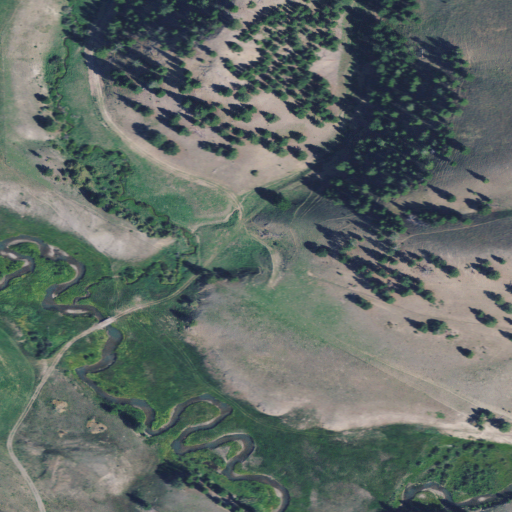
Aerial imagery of valley in Montana named Orcutt Gulch containing grassland, evergreen forest, shrub, pasture, woody wetlands, and mixed forest